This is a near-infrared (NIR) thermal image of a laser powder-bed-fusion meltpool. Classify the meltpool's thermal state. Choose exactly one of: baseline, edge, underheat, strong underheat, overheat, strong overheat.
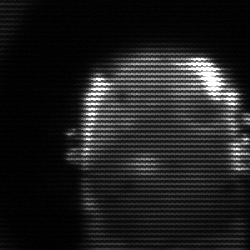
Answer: baseline